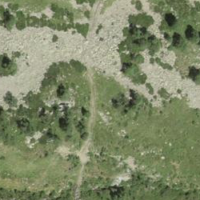
EUNIS habitat code: 31
Species observed at this site:
Barbitistes obtusus